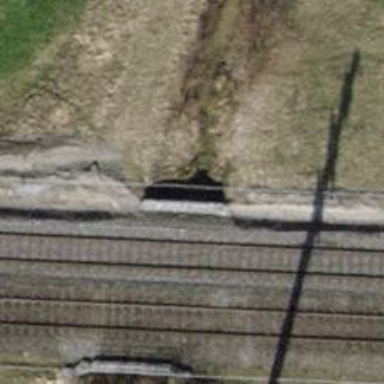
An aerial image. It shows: Culvert tunnel.